Question: I am implementing a small Python application to measure returns of a trading strategy. The function that computes the return takes the following imputs:
- - - -
This is what the data looks like:
'''
>>> df.head()
open high low close volume
date
2015-01-02 5.34 5.37 5.11 5.21 108469
2015-01-05 5.21 5.26 4.85 4.87 160089
2015-01-06 4.87 4.87 4.55 4.57 316501
2015-01-07 4.63 4.75 4.60 4.67 151117
2015-01-08 4.69 4.89 4.69 4.81 159294
>>>
'''
'''
>>> buy.head()
2015-01-02 True
2015-01-05 False
2015-01-06 False
2015-01-07 False
2015-01-08 False
dtype: bool
>>>
'''
---
Without taking into account the fees, this is the formula to compute the ratios:

Where 'C' is the initial capital and 'ri' is the return of one buy/sell trade.
This can easily be easily implemented using a vectorized implementation:
'''
buy_sell = df[(buy==True)|(sell==True)]
prices = buy_sell.close
diffs = prices - prices.shift()
ratios = diffs / prices.shift()
return ((ratios + 1).product(axis=0))
'''
---
When it comes time to take into account the fees, I end up with the following formula:
<URL>
Where 'f' is the trading fee.
This could easily be implemented using loops but is there a way to do this with a vectorized implementation?
I am not a math expert but maybe the product being dependant on the summation indices prevents this? I tried looking this property online but can't seem to find anything. Maybe I am not formulating the question properly since I am lacking the technical jargon.
Any thought on this would be appreciated :)
---
# Edit
From DSM's answer, the solution is to perform a 'cumulative product' on the reversed series of ratios. This gives me the following solution:
'''
def compute_return(df, buy, sell, fees=0.):
# Bunch of verifications operation performed on data
buy_sell = df[(buy==True)|(sell==True)]
prices = buy_sell.close
diffs = prices - prices.shift()
ratios = diffs / prices.shift()
cum_prod = (ratios + 1)[1:][::-1].cumprod()
return ((1 - fees) * (ratios + 1).product(axis=0) - fees * cum_prod.sum())
'''
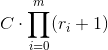
Answer: This one isn't so bad, I don't think. From a 'ratios' like
'''
In [95]: ratios
Out[95]:
date
2015-01-02 NaN
2015-01-05 -0.065259
2015-01-06 -0.061602
2015-01-07 0.021882
2015-01-08 0.029979
Name: close, dtype: float64
'''
we have (where here we're only concentrating on the 'new' second term):
'''
def manual(rs):
return sum(np.prod([1+rs.iloc[j] for j in range(i, len(rs))])
for i in range(2, len(rs)))
'''
and
'''
def vectorized(rs):
rev = 1 + rs.iloc[2:].iloc[::-1]
return rev.cumprod().sum()
'''
that is, all we need to do is take the sum of the cumulative product taken in the , from end to start.
This gives me:
'''
In [109]: manual(ratios)
Out[109]: 3.07017466956023
In [110]: vectorized(ratios)
Out[110]: 3.07017466956023
'''
(I didn't pay much attention to worrying about whether we should be using 2 or 1 as the offset here, or putting in the 'f' factor -- those are easy changes.)